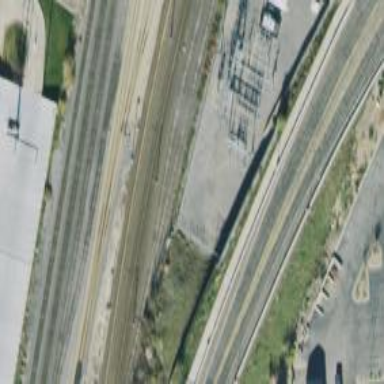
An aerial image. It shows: Power substation.